Question: I am trying to build a View (ideally a LinearLayout) that matches its parent width. This layout is supposed to have 2 children (horizontally):
1. A TextView that is supposed take up all of the available width - or at least wrap its content (but in no case overlap the other view).
2. An other LinearLayout that has a fixed width of 60dp.
Here is a basic sketch of what I'm trying to achieve:
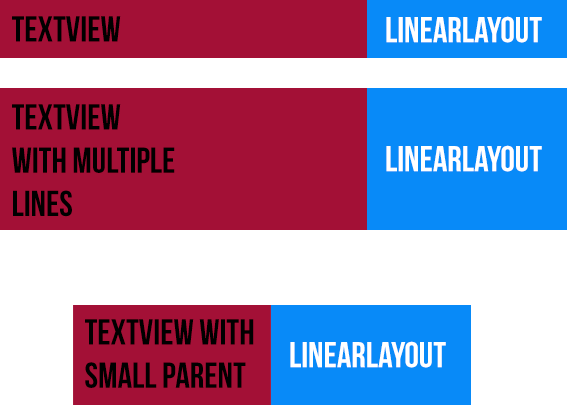
Answer: I recently answered this <URL>. Just swap the second TextView in that answer with your child LinearLayout